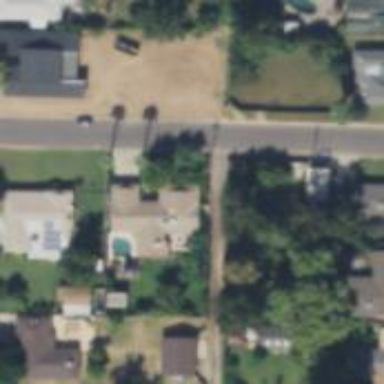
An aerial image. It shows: Alleyway designated as service road.